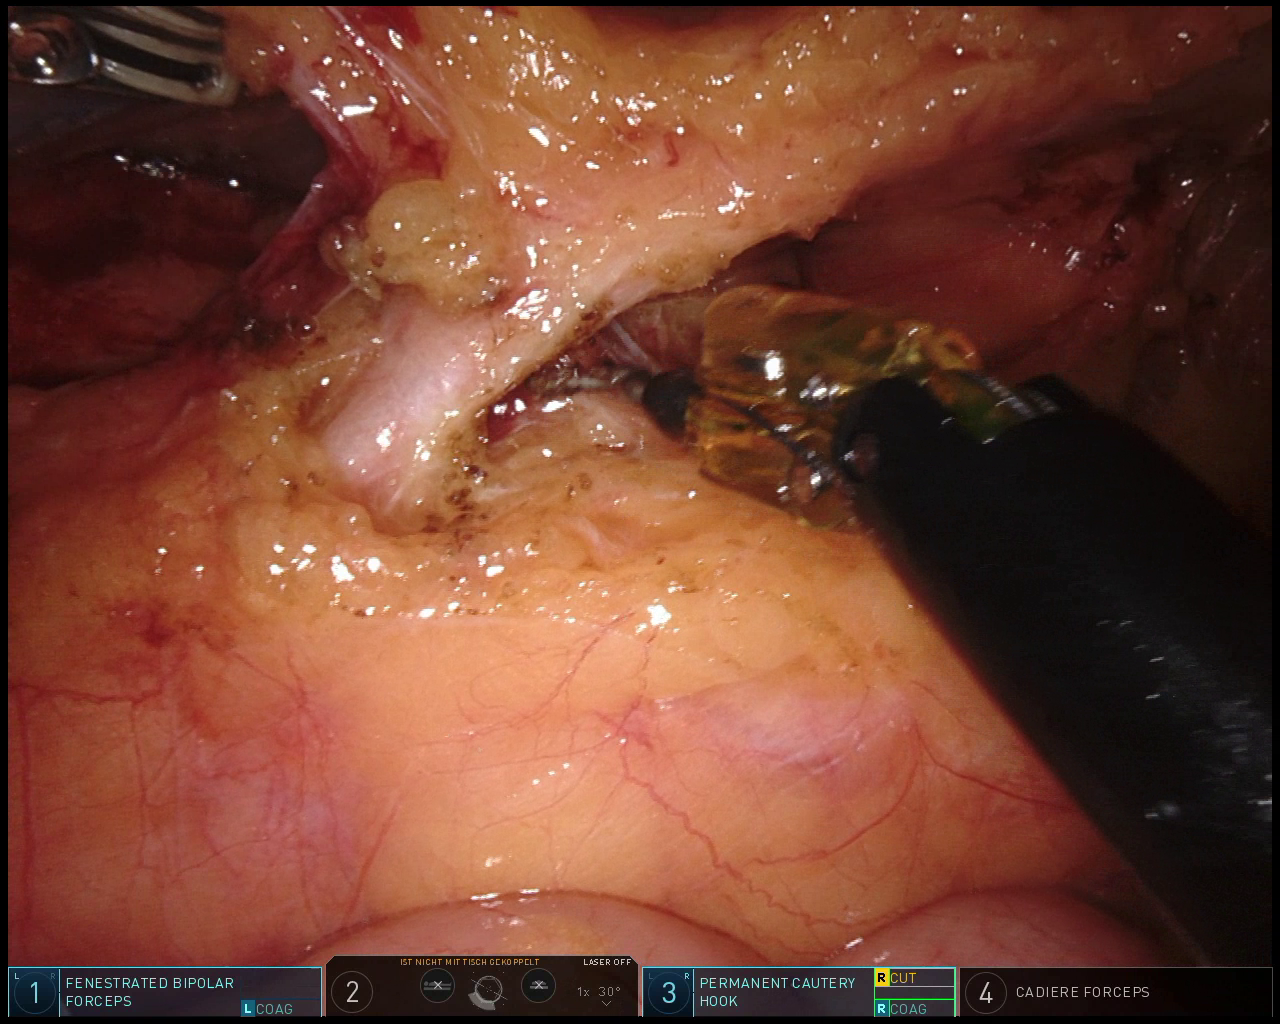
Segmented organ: inferior_mesenteric_artery
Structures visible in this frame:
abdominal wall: no
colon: no
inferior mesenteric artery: yes
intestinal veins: no
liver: no
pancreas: no
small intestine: yes
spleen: no
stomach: no
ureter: no
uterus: no
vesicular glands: no